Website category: book
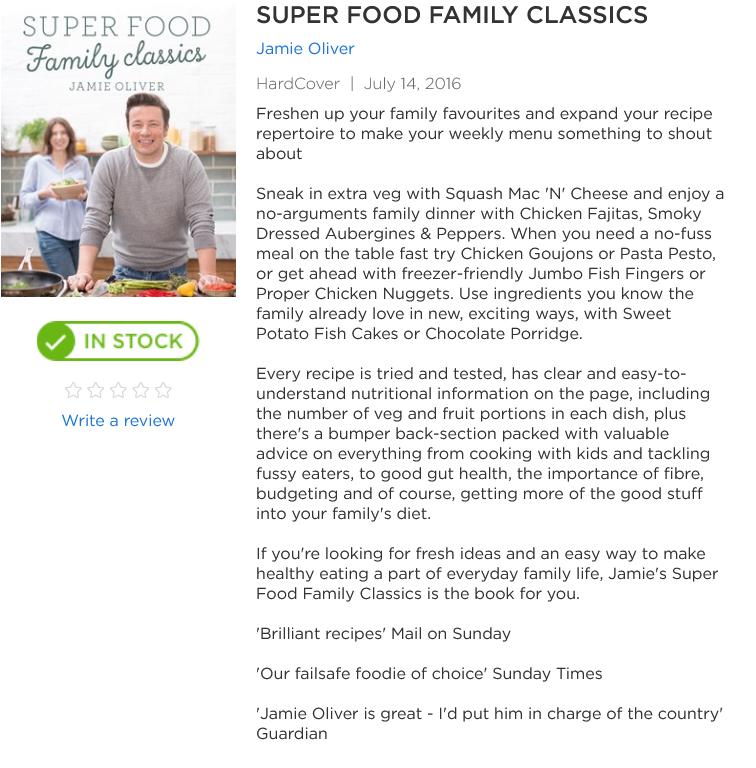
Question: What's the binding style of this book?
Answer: HardCover

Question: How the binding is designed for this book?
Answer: HardCover

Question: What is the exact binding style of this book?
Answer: HardCover

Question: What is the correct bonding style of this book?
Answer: HardCover

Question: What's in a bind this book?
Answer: HardCover

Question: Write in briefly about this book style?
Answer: HardCover

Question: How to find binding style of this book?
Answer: HardCover

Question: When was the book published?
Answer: July 14, 2016

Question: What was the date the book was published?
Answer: July 14, 2016

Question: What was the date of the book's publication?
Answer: July 14, 2016

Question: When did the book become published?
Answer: July 14, 2016

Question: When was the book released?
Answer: July 14, 2016

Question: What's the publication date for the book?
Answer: July 14, 2016